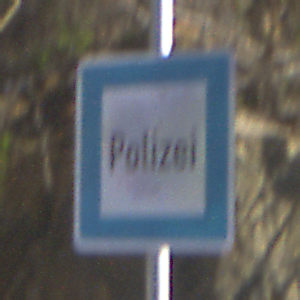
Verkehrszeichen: Polizei
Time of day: MorningAfternoon
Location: Outdoor (RoadRail)
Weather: PartlyCloudy
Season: NotSpecified
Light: Natural